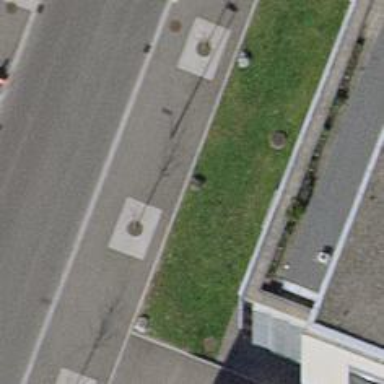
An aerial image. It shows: Flagpole with advertising flag attached to it.